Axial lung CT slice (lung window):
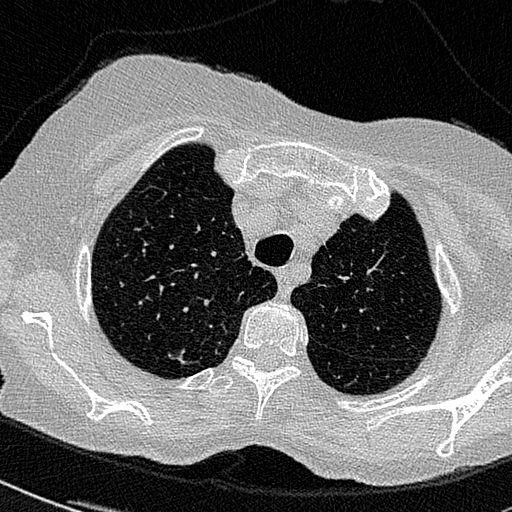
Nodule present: no